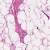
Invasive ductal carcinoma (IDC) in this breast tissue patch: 0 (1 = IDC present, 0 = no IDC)